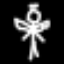
Label: angel